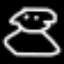
Label: frog